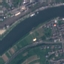
Land use / land cover class: River